Question: I have found this blog about WebJobs "Graceful" shutdown - <URL>
It says that Graceful Shutdown for Continuous WebJobs will by default be 5 seconds.
I want to send an email when my WebJob is shutting down so have tried the method detailed in the blog however this email does not send (I have an email that sends OK when the WebJob starts).
Looking at the logs of the webjob I think this might be because the shutdown is taking 1 second and not 5 seconds - if I am reading the logs correctly.
In the screenshot provided it appears that at 18:07:58 "WebJob is stopping" then at 18:07:58 "Status changed to Stopped", so not 5 seconds.

Does anyone know how I can ensure that the shut down period is 5 seconds?
Or even if it is possible to extend this shut down grace period to longer than 5 seconds for Continuous WebJobs?
Thanks in advance
** **
My issue was that I forgot that the FileWatcher event handler is on a different thread from the main thread. So the main thread was finishing, and the job stopping, before event handler logic had finished.
Have accepted Amit Apple's comment as this pointed me in the right direction.
Thanks to both of you for your input.
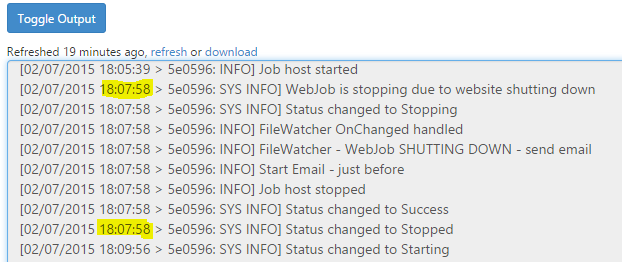
Answer: WebJobs runtime will wait 5 seconds by default before killing the process.
As I see from the logs, the process actually exited on it's own (probably since you've implemented the on shutdown detection) so there was no reason to wait and the shutdown process continued.
'"stopping_wait_time"' is the proper setting to use to extend the 5 seconds default.
Nice thing about open source, I can show you the code for this:
<URL>